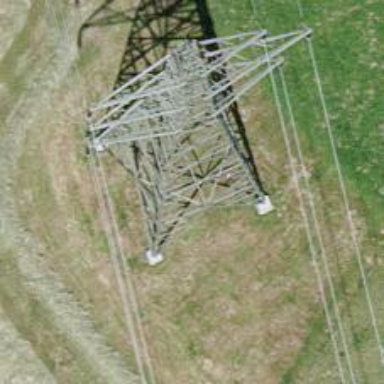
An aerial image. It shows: Towering power structure.